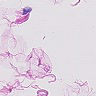
Metastatic tissue present: no